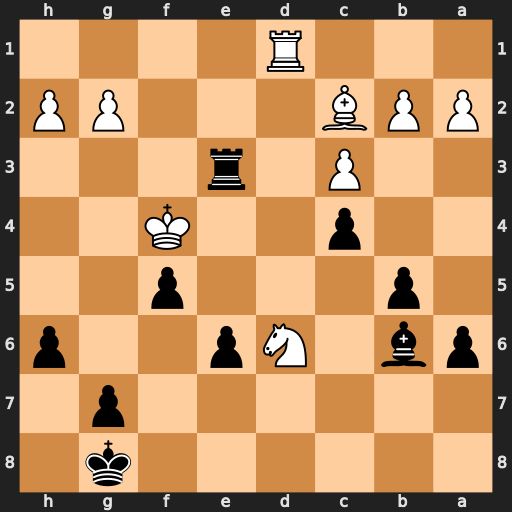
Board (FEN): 6k1/6p1/pb1Np2p/1p3p2/2p2K2/2P1r3/PPB3PP/3R4
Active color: b
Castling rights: -
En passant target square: -
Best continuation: g5#